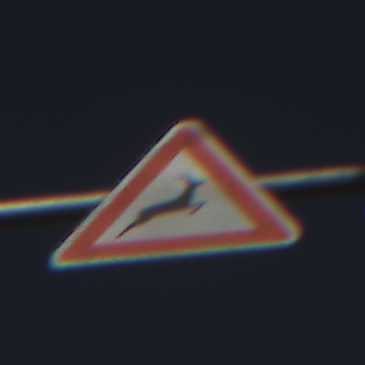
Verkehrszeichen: WildwechselLinks
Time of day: MorningAfternoon
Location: Outdoor (Nature)
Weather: PartlyCloudy
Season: NotSpecified
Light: Natural